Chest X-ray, PA view. Patient: 20 years old, sex F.
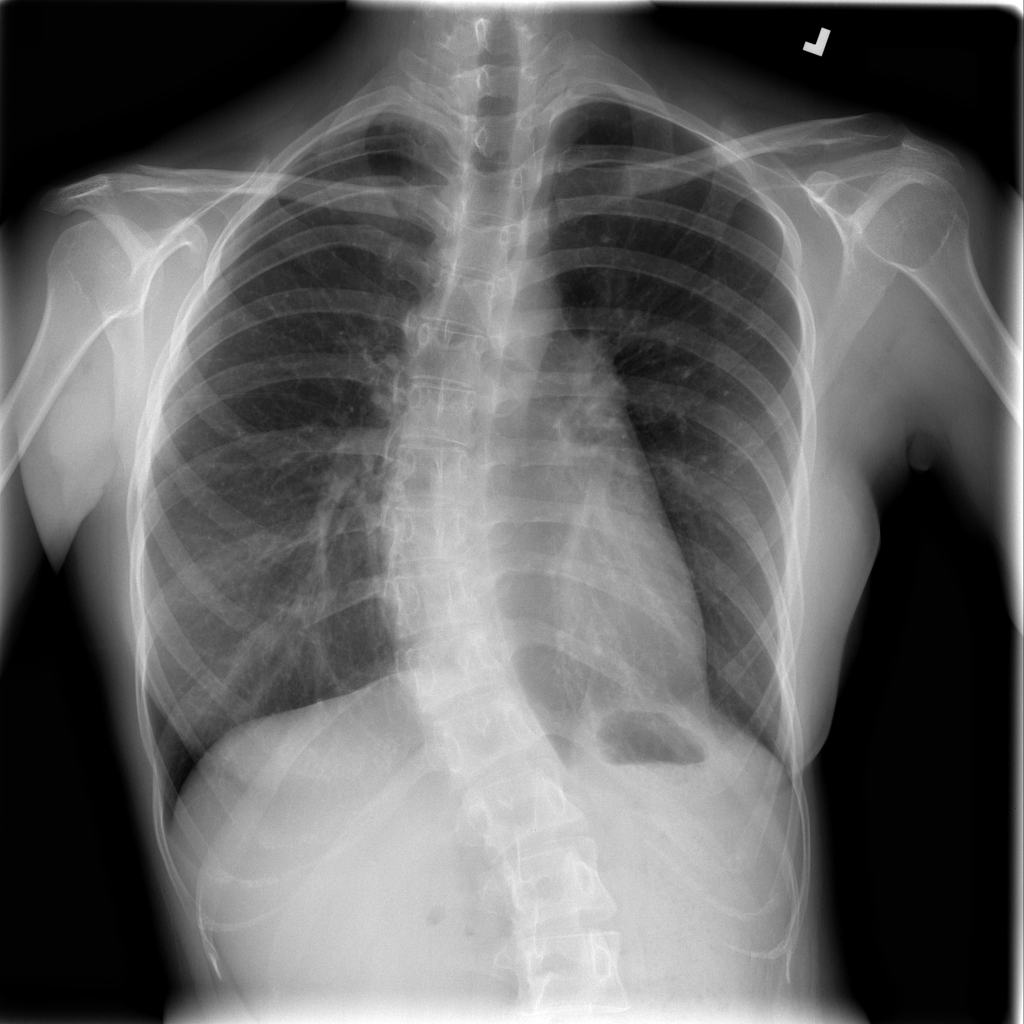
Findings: Consolidation